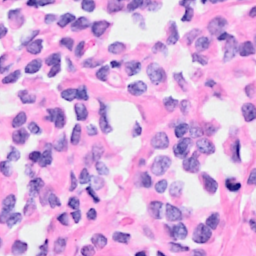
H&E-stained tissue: Breast